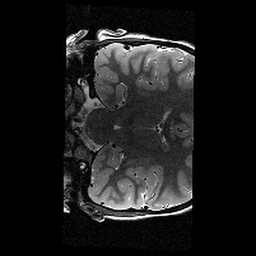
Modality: T2w
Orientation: coronal
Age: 9
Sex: female
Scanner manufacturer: siemens
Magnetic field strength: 3 T
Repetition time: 9.23 s
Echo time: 0.067 s